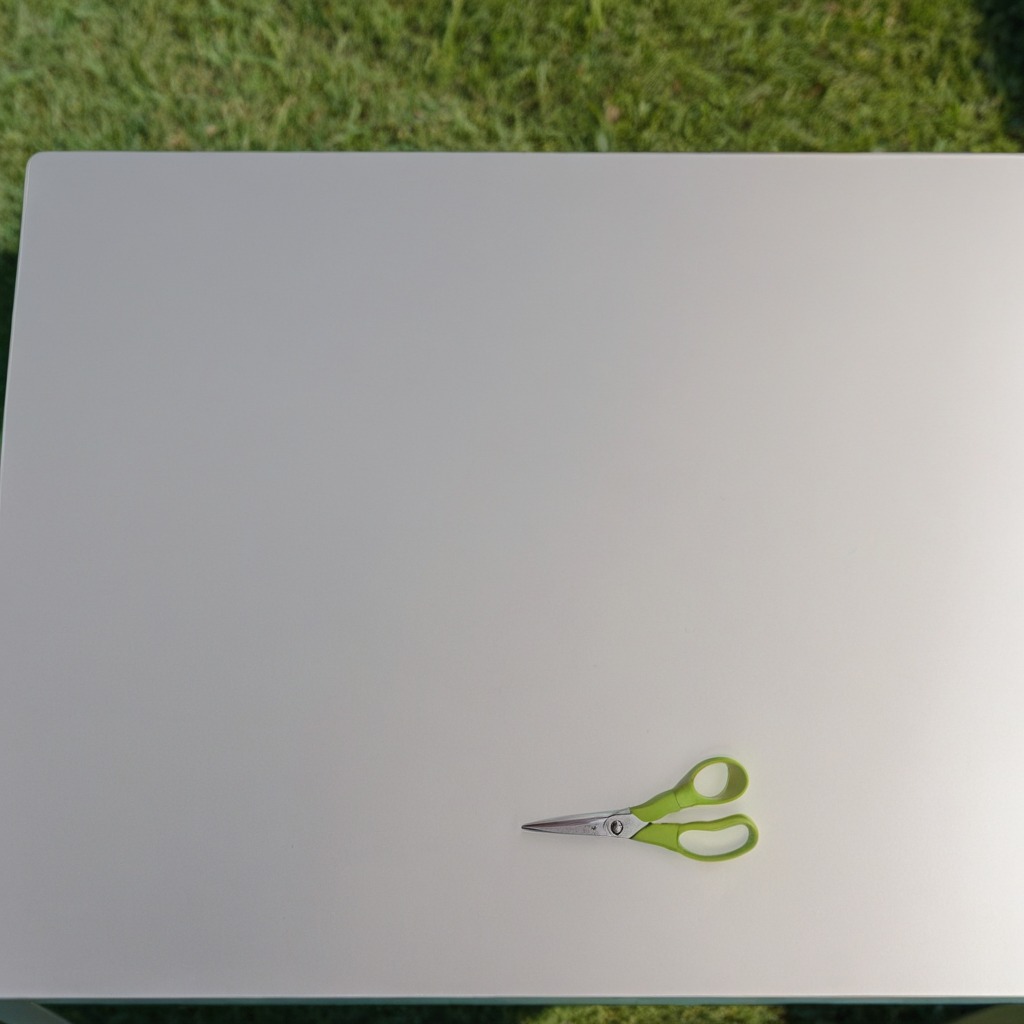
A scissor lies on the clean utility table in a temporary outdoor tool station.